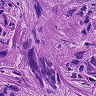
Metastatic tissue present: yes